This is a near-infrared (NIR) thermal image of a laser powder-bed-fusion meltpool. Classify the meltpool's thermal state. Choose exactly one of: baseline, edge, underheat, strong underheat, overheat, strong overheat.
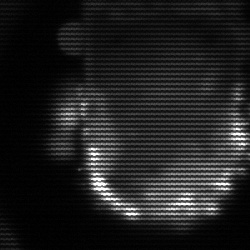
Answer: baseline